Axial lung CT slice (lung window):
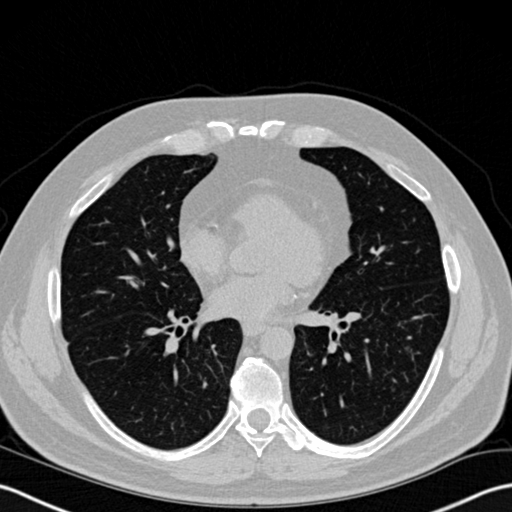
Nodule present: no